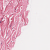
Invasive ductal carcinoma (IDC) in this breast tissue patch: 0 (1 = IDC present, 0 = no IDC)